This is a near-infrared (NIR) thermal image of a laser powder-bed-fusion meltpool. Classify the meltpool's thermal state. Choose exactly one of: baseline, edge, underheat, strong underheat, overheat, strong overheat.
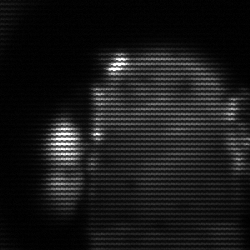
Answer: baseline